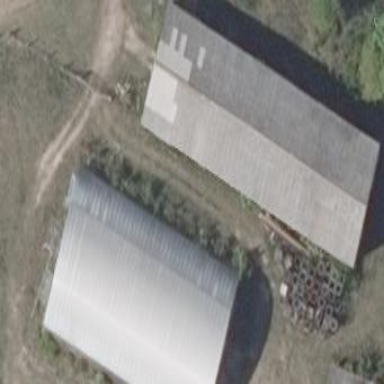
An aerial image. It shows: Gabled grey roof on farm auxiliary building. The roof is oriented along the length of the structure.